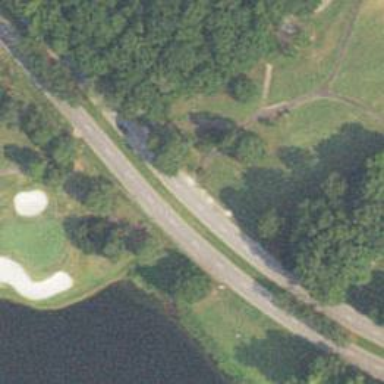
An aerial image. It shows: Path designated for golf carts.